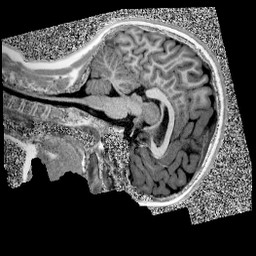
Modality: UNIT1
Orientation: sagittal
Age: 11
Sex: female
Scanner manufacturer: siemens
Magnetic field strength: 3 T
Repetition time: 4 s
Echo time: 0.00299 s